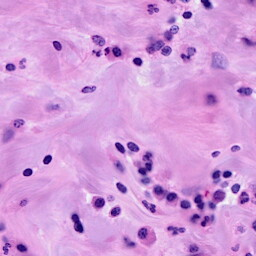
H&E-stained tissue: Breast